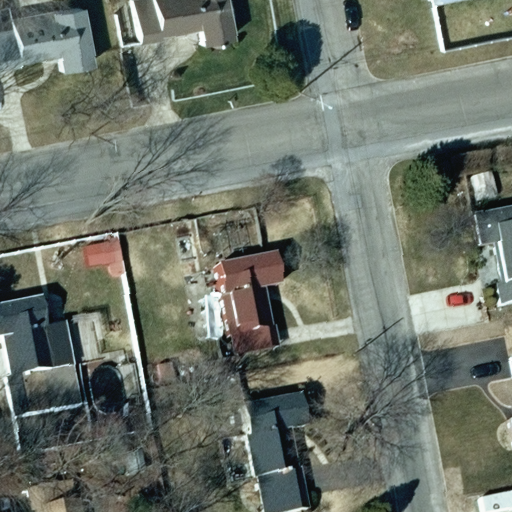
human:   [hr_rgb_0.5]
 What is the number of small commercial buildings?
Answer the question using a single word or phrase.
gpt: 0

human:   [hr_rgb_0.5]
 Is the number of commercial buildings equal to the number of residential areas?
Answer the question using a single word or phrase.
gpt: no

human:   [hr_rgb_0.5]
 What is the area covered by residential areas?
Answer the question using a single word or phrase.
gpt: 4096m2

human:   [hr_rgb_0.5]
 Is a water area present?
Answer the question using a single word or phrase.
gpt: no

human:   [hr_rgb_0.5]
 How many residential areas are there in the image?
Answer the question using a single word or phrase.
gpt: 1

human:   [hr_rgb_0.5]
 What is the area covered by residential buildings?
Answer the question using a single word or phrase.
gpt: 1104m2

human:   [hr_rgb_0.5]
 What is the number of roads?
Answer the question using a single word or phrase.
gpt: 3

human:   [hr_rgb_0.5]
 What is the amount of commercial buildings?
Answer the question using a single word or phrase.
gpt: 0

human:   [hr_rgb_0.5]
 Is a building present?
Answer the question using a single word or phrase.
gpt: yes

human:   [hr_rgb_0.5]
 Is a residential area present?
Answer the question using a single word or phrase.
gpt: yes

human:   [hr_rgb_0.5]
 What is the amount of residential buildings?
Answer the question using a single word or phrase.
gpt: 8

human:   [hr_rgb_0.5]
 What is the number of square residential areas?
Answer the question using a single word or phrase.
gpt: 0

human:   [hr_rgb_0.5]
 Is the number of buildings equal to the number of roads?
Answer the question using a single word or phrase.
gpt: no

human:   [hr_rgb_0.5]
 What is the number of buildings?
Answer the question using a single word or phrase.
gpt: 8

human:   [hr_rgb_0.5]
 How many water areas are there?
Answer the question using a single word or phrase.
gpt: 0

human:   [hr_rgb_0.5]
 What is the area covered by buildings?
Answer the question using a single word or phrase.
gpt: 1104m2

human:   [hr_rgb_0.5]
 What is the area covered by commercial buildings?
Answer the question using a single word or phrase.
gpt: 0m2

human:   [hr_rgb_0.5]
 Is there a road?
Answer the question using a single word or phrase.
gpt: yes

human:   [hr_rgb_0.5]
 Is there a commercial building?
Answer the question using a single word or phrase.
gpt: no

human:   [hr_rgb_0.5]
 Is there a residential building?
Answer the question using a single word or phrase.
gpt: yes

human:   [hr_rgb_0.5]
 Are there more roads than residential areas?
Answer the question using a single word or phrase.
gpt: yes

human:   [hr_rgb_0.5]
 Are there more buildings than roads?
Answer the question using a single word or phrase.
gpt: yes

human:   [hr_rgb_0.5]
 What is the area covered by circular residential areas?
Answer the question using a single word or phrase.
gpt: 0m2

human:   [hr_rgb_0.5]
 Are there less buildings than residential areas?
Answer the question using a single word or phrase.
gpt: no

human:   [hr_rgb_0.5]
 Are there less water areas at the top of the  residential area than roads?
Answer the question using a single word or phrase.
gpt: yes

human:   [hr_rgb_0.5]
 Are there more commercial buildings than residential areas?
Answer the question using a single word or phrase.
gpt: no

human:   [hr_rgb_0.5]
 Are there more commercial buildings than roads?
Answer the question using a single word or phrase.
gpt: no

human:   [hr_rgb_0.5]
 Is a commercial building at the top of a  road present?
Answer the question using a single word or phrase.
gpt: no

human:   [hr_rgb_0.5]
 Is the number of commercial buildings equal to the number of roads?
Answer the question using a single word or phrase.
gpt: no

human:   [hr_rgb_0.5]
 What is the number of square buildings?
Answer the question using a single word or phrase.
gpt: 0

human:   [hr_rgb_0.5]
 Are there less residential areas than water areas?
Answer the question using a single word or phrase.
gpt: no

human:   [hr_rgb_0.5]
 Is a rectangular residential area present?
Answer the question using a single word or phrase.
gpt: yes

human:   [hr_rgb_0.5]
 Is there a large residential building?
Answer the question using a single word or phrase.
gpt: no

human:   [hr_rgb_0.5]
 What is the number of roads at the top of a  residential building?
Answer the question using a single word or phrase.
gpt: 2

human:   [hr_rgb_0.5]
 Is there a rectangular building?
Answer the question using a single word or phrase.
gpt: yes

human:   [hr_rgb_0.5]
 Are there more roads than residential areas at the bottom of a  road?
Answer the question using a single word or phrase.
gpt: yes

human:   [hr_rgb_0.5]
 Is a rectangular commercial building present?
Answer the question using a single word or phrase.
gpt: no

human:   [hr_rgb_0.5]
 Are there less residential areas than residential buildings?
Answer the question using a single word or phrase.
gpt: yes

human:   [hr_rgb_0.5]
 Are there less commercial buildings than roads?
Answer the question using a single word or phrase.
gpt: yes

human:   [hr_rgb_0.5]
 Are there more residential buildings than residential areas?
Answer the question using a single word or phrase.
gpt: yes

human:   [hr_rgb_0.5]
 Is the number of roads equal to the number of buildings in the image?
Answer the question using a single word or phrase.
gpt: no

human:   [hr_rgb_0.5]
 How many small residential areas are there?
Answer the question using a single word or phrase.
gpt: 0

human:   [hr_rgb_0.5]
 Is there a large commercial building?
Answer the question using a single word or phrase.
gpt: no

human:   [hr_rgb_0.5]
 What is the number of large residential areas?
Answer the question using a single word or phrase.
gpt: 1

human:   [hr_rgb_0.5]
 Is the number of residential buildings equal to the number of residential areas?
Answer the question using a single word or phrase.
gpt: no

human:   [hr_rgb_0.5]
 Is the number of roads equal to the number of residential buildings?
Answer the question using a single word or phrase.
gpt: no

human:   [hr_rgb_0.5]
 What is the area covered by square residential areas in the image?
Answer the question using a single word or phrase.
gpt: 0m2

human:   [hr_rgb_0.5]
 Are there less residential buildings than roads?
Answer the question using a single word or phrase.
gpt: no

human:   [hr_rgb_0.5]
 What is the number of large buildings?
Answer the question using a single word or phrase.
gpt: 0

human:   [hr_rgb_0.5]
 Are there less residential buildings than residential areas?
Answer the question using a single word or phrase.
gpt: no

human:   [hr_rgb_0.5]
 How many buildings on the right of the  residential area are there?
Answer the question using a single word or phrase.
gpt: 8

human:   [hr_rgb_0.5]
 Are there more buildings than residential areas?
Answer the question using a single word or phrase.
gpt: yes

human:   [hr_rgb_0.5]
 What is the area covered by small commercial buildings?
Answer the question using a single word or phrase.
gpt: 0m2

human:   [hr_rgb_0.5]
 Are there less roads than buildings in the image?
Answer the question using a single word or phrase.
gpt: yes

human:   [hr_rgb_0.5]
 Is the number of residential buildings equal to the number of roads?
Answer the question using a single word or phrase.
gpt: no

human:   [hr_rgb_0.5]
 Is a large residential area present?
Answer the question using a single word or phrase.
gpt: yes

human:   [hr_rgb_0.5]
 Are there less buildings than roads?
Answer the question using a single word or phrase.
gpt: no

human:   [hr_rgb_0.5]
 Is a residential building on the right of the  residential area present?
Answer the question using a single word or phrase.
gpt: yes

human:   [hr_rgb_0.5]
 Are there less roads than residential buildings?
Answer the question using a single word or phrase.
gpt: yes

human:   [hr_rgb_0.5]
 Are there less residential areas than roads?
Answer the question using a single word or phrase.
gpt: yes

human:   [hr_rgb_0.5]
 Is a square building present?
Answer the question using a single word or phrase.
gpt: no

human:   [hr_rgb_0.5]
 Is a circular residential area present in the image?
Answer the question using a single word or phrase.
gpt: no

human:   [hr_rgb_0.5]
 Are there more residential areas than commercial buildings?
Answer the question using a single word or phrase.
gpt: yes

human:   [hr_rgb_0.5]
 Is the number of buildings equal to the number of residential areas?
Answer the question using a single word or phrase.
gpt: no